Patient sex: M
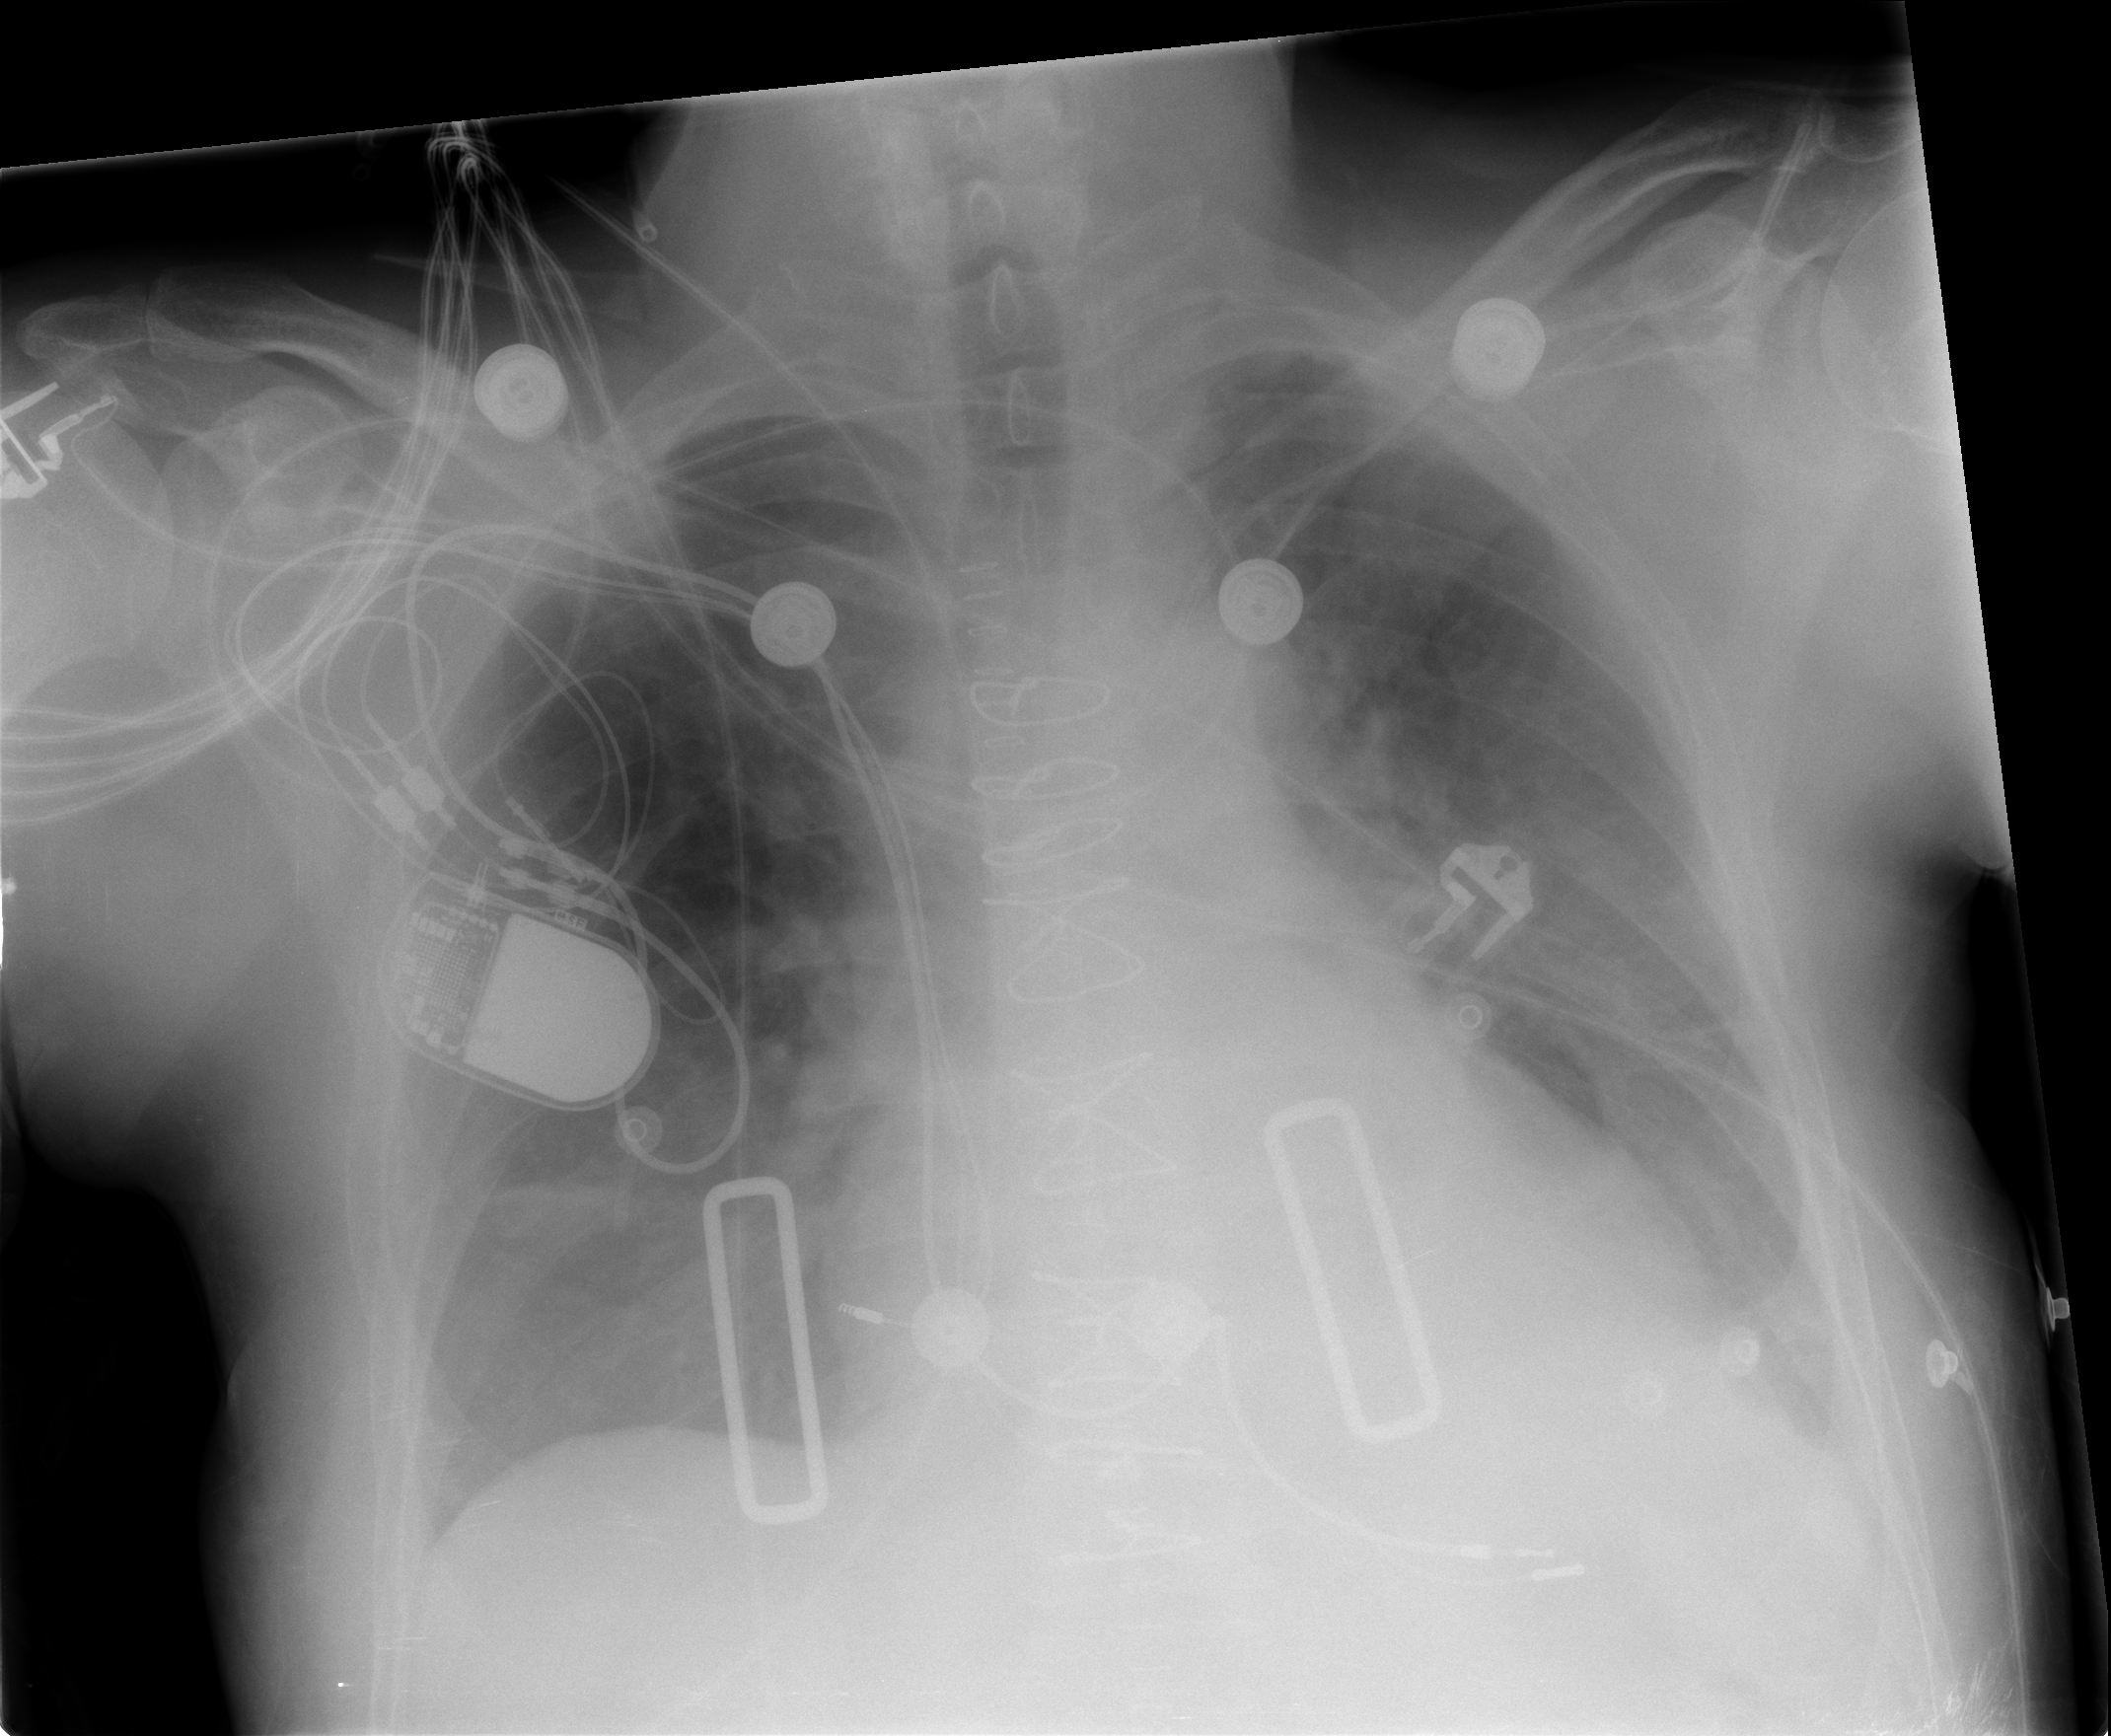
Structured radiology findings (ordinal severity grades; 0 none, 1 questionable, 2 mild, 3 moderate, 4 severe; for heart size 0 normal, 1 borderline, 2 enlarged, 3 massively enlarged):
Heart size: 2
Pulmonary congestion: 2
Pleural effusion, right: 0
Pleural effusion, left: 2
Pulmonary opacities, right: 0
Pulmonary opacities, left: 0
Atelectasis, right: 2
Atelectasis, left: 2